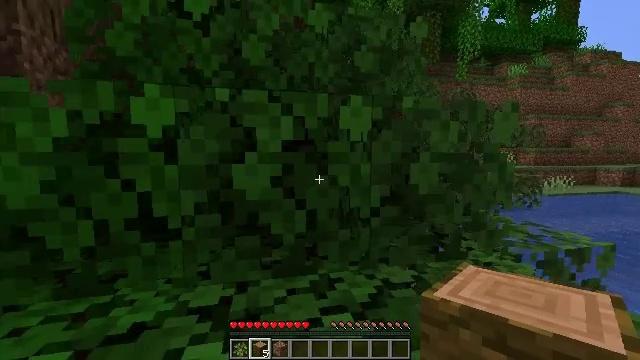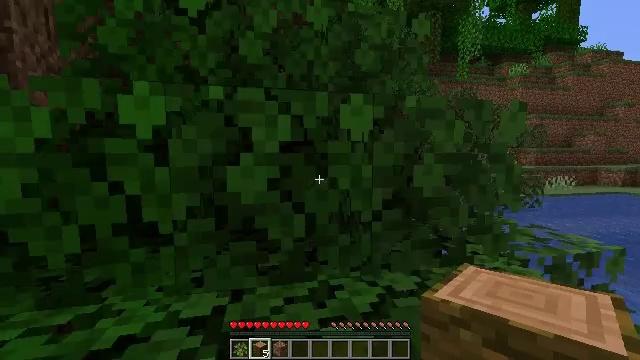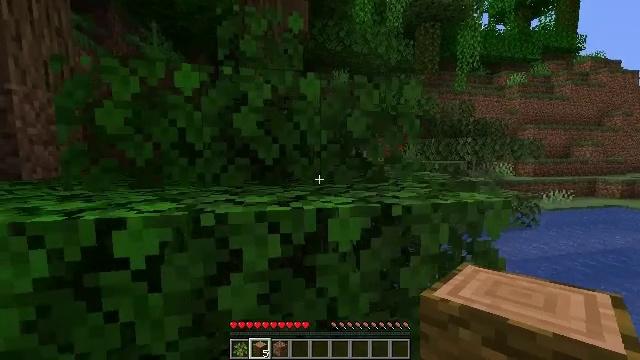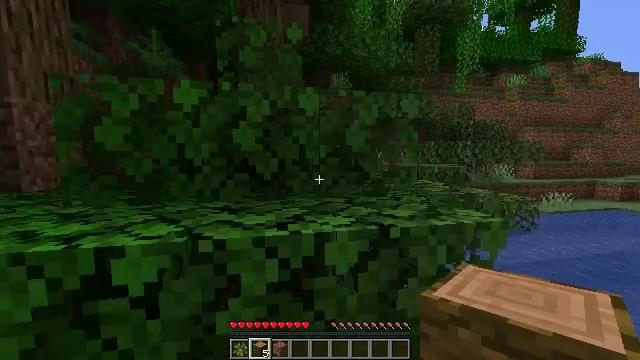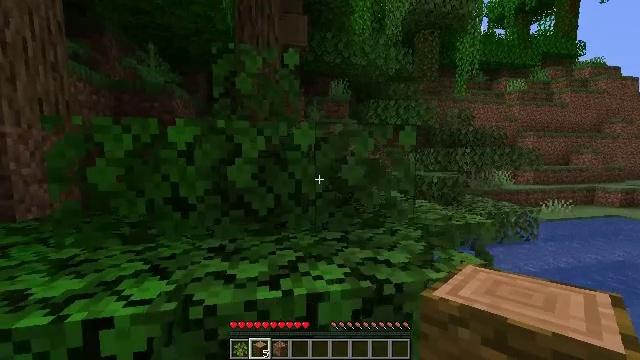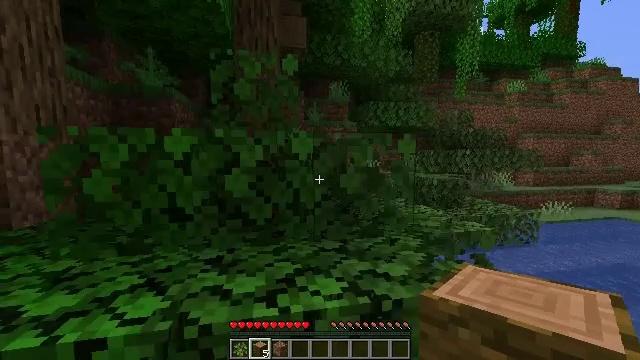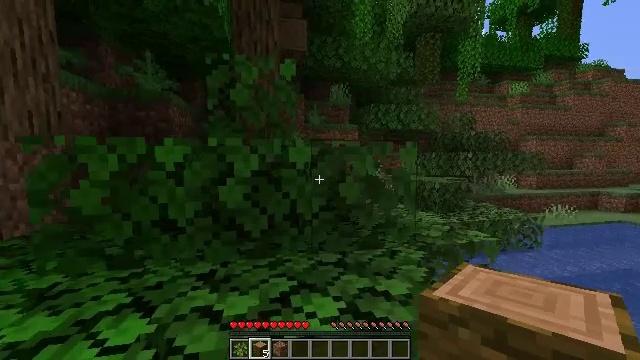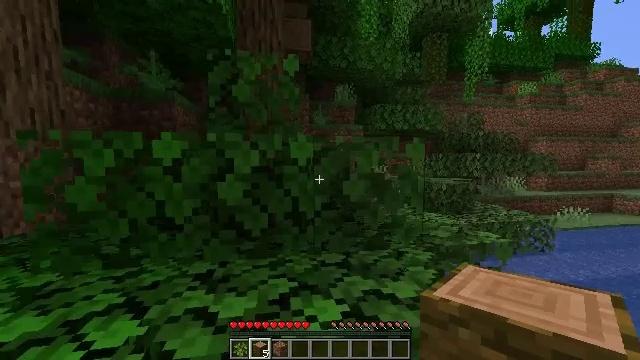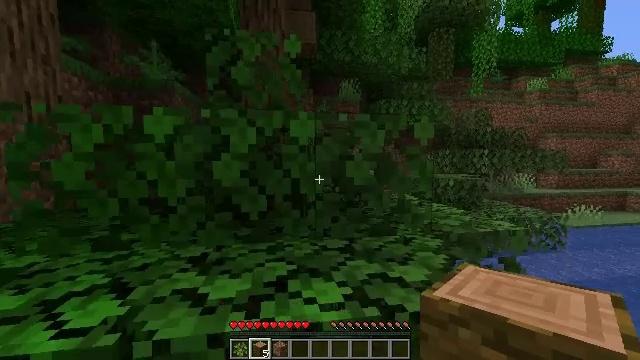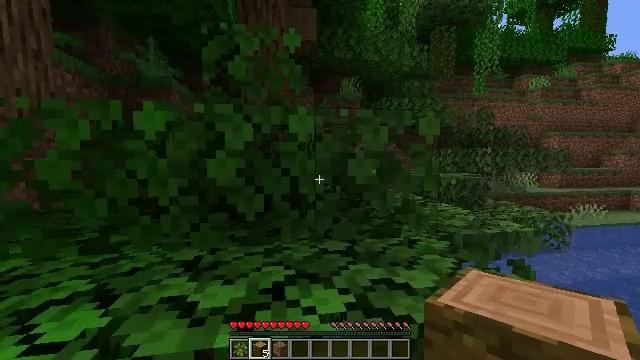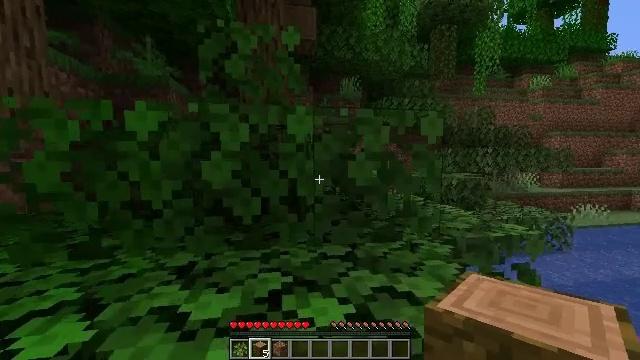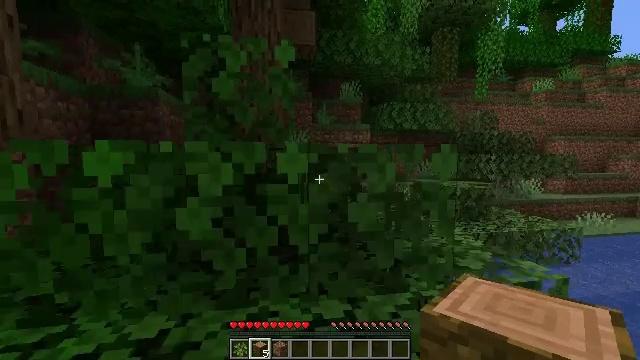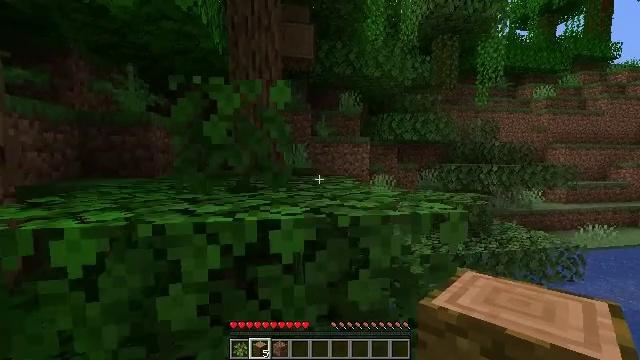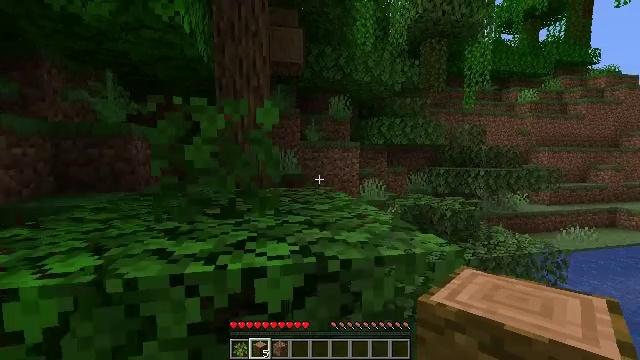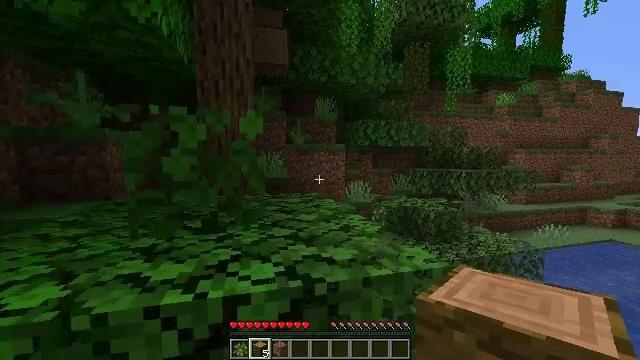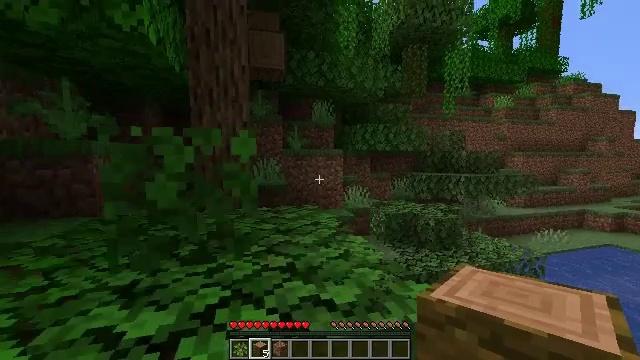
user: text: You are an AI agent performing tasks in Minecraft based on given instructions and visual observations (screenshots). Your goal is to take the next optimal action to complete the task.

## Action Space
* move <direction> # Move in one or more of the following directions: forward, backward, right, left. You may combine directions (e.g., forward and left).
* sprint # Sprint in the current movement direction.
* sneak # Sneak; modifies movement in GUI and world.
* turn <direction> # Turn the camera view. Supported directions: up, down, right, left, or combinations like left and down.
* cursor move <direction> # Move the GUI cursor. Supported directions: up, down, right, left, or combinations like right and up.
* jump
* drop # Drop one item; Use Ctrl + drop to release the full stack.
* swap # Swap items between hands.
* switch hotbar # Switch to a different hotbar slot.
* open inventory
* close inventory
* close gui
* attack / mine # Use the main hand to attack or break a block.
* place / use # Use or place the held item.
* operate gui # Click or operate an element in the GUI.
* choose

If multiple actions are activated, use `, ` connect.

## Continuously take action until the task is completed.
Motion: motion action
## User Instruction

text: Obtain jungle planks by crafting jungle logs.
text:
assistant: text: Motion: move forward, jump
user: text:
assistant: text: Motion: move forward, jump
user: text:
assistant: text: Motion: move forward, jump
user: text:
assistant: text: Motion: move forward, jump
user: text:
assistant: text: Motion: move forward
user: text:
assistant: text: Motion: move forward
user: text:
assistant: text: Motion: move forward, turn left
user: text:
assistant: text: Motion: move forward, turn left
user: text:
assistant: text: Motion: move forward
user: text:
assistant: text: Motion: move forward
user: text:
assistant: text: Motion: move forward, jump
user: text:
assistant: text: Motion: move forward, jump
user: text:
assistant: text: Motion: move forward, turn right, jump
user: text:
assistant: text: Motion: move forward, turn right, jump
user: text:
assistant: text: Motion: move forward
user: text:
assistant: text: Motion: move forward
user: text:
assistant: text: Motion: move forward, turn right
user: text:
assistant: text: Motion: move forward, turn right and down
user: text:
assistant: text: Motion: move forward, turn right and down
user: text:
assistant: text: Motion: move forward, turn right and down
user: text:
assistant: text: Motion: move forward, turn down
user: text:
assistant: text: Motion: move forward
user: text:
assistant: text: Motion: move forward
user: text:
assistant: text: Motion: move forward
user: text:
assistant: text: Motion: move forward
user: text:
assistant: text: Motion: move forward
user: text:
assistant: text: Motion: move forward
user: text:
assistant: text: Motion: move forward
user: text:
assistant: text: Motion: move forward, turn left
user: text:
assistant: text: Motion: move forward, turn left and up